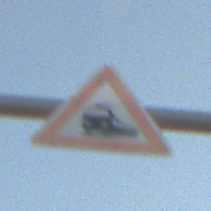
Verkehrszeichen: Bahnuebergang
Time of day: SunriseSunset
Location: Outdoor (Nature)
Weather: PartlyCloudy
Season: NotSpecified
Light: Natural